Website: apple
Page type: billing-address
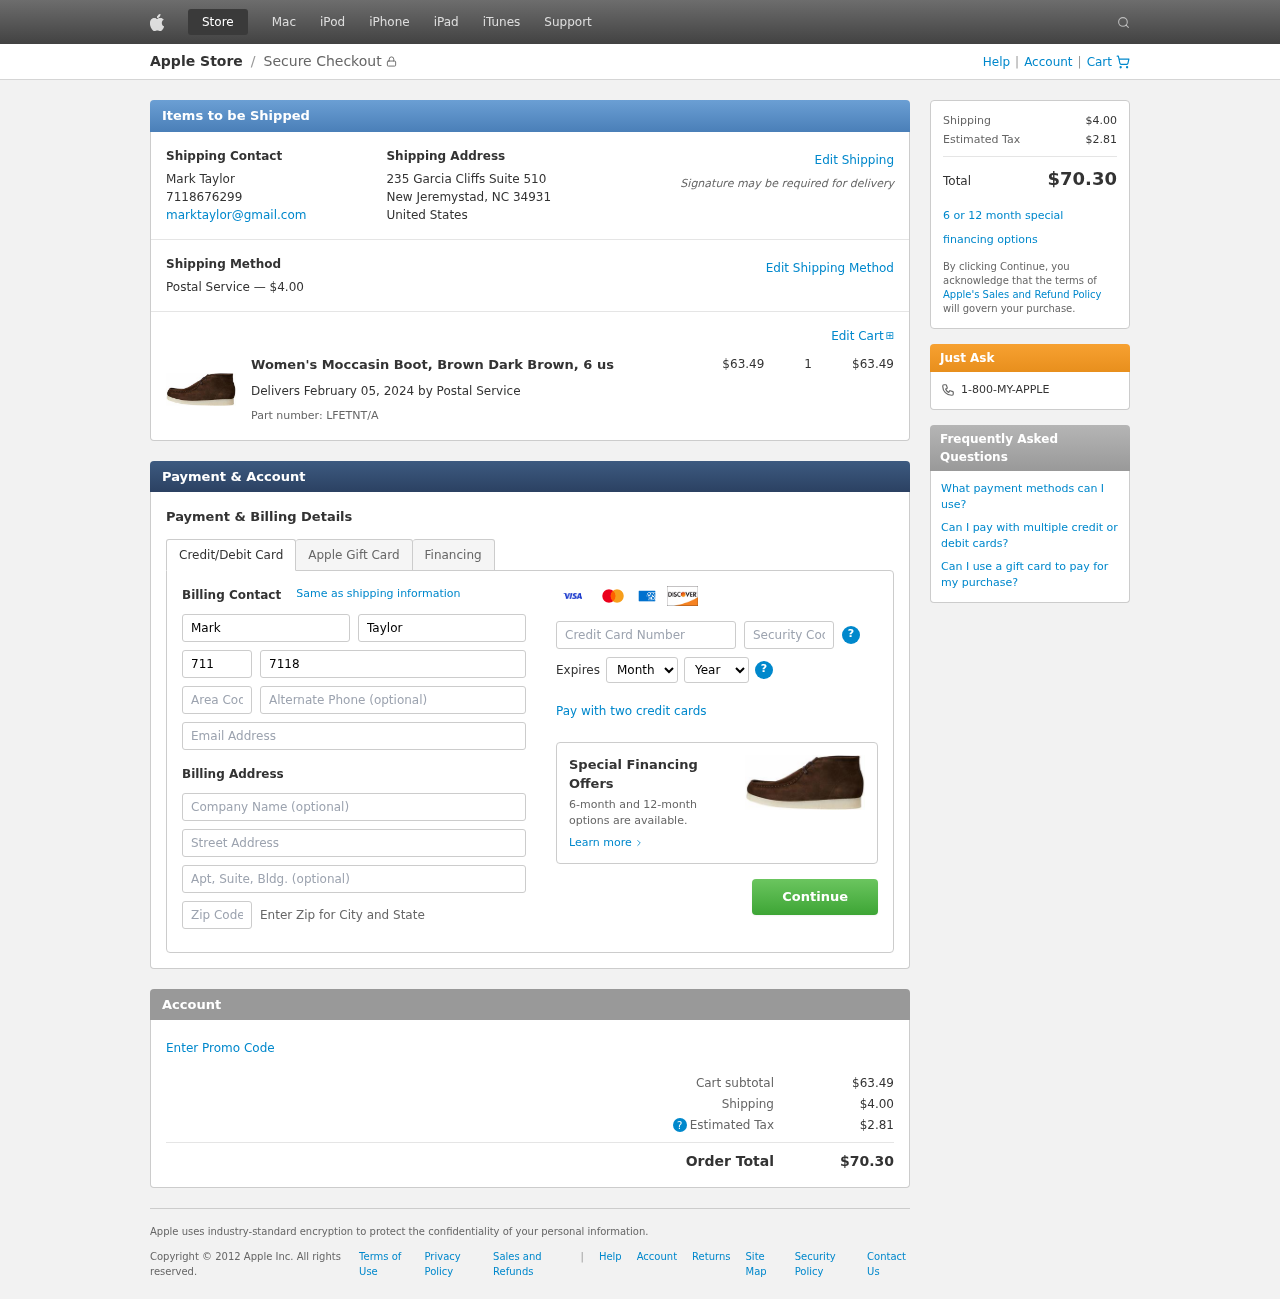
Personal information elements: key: PII_CARD_CVV
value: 944
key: PII_CARD_EXPIRY_MONTH
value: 02
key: PII_CARD_EXPIRY_YEAR
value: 27
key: PII_CARD_NUMBER
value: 4087 5552 4096 0402
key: PII_CITY_STATE_ZIP
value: New Jeremystad, NC 34931
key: PII_COMPANY
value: Young, Perkins and Clark
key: PII_COUNTRY
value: United States
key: PII_EMAIL
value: marktaylor@gmail.com
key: PII_FIRSTNAME
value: Mark
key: PII_FULLNAME
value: Mark Taylor
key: PII_LASTNAME
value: Taylor
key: PII_PHONE
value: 7118676299
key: PII_PHONE_AREA
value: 711
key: PII_STREET
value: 235 Garcia Cliffs Suite 510
Product elements: key: PRODUCT1_NAME
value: Women's Moccasin Boot, Brown Dark Brown, 6 us
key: PRODUCT1_PRICE
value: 63.49
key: PRODUCT1_QUANTITY
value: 1
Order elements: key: ORDER_SHIPPING_COST
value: $4.00
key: ORDER_SUBTOTAL
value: $63.49
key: ORDER_DELIVERY_DATE
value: February 05, 2024
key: ORDER_PART_NUMBER
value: LFETNT/A
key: ORDER_TAX
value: $2.81
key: ORDER_TOTAL
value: $70.30